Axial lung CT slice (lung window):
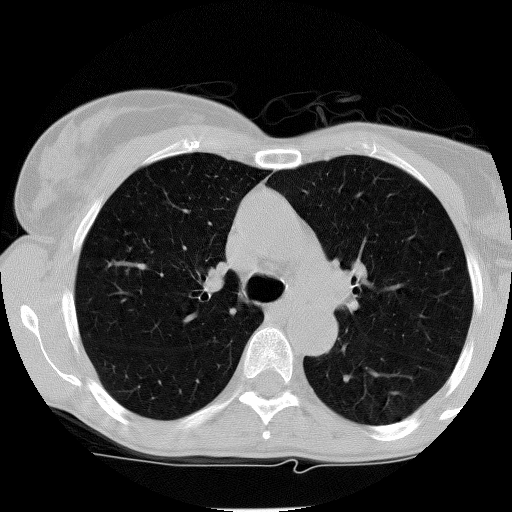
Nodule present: no